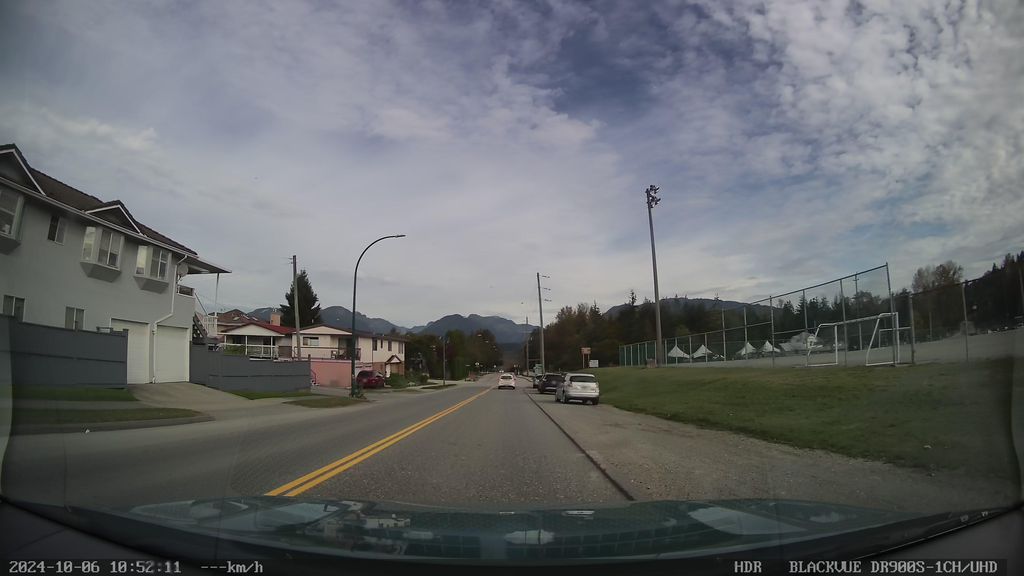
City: vancouver